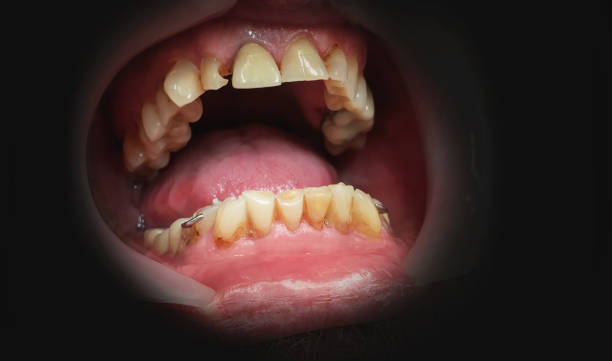
Condition: Caries